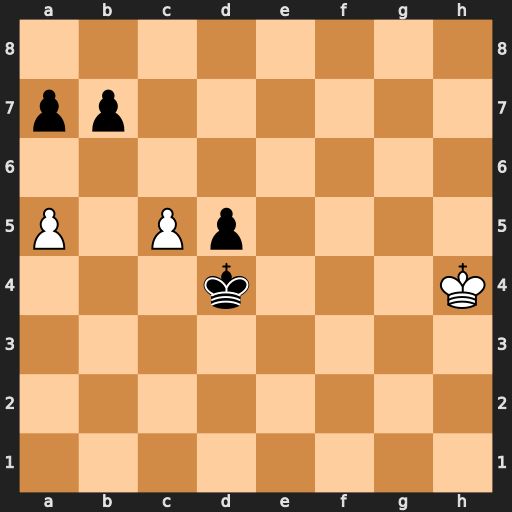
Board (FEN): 8/pp6/8/P1Pp4/3k3K/8/8/8
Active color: w
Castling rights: -
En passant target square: -
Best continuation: a6 bxa6 c6